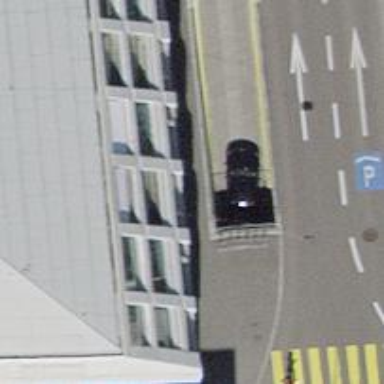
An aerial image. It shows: Parking entrance.